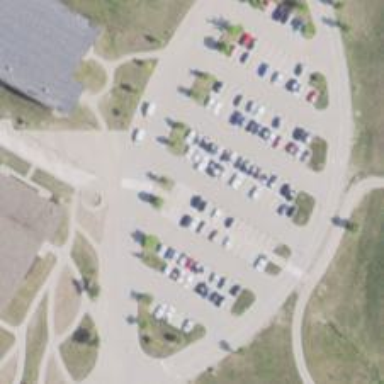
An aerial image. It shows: Parking space is available.